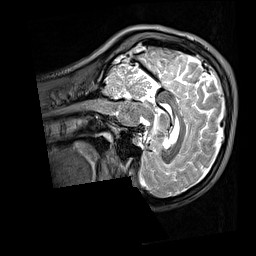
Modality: T2w
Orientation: sagittal
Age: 28
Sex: female
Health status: healthy
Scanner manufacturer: siemens
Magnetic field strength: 3 T
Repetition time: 3.2 s
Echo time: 0.568 s